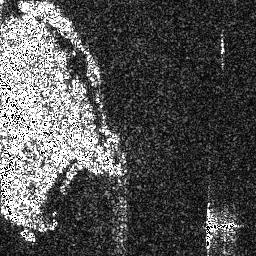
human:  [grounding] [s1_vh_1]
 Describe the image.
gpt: In the satellite image, there is  <ref>1 small ship </ref> <box>[[79, 85, 92, 90, 0]]</box> located at bottom right.